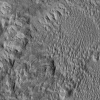
Atmospheric dust classification: not_dusty